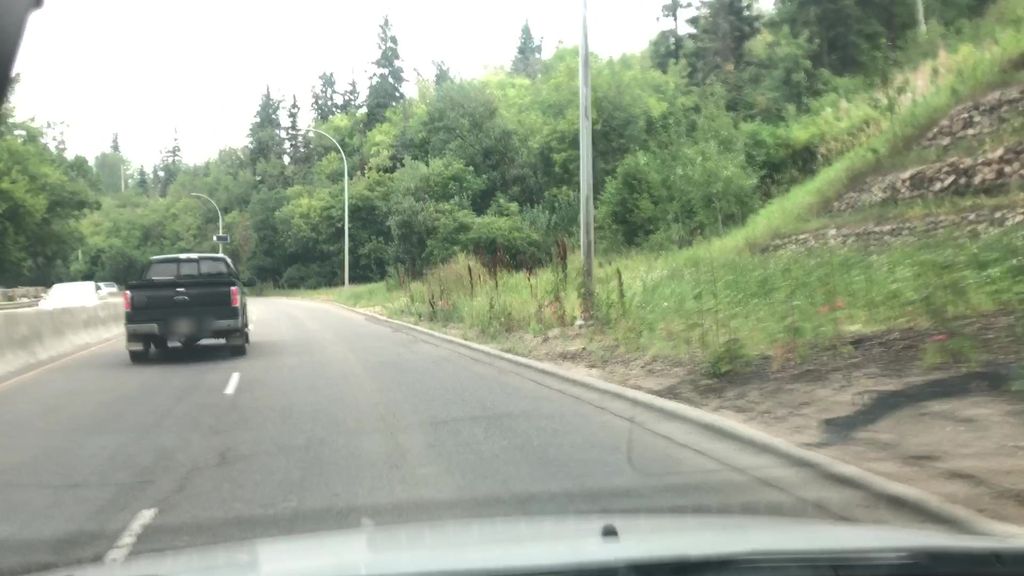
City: edmonton